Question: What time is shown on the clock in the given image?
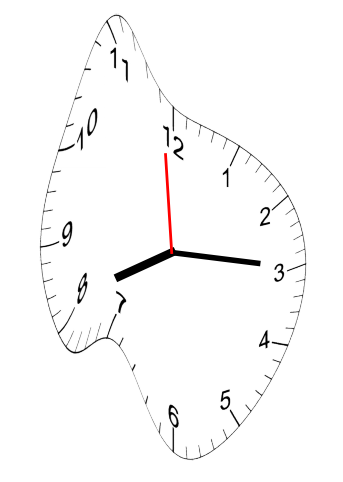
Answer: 08:14:59